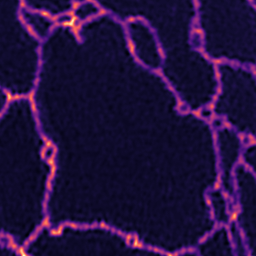
Label: Super-resolution ER image